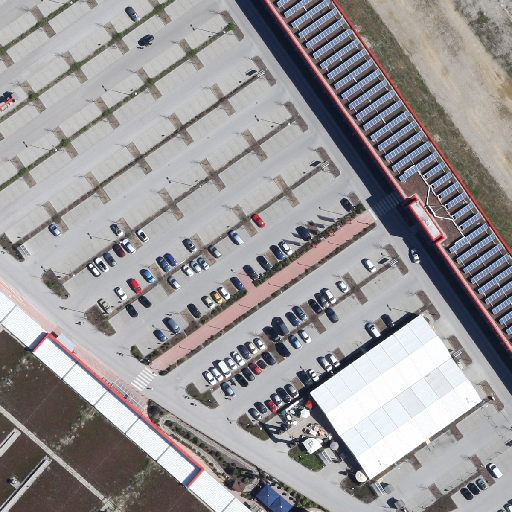
Referring expression: vehicle